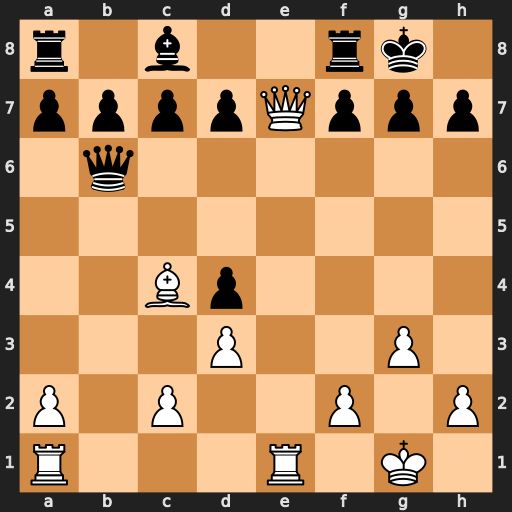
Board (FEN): r1b2rk1/ppppQppp/1q6/8/2Bp4/3P2P1/P1P2P1P/R3R1K1
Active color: w
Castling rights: -
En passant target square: -
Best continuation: Qxf7+ Rxf7 Re8#